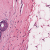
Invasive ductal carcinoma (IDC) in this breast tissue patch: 0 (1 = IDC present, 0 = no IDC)